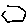
Label: hexagon